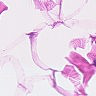
Metastatic tissue present: no